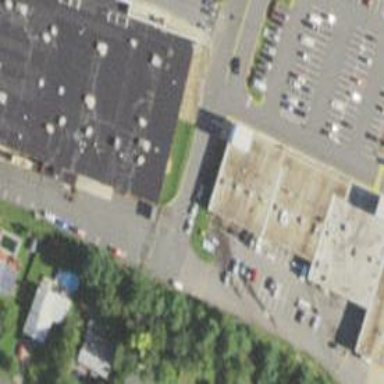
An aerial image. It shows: Car rental service.